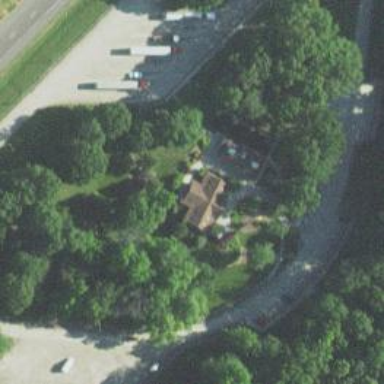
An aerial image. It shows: Rest area on the road.